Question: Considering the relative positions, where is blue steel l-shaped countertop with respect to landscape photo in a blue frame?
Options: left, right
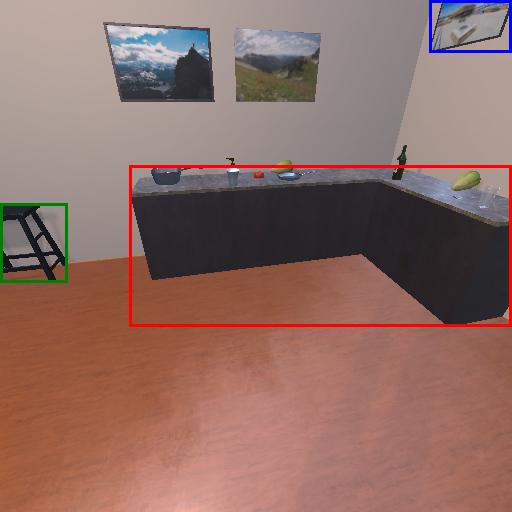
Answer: left